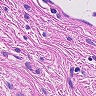
Metastatic tissue present: no